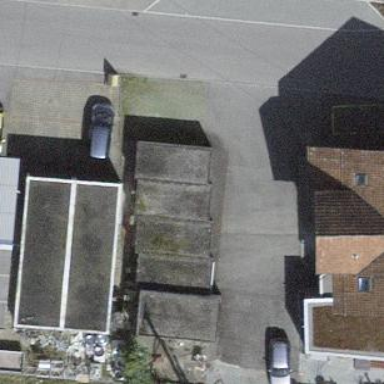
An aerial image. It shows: Group of garages.